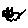
Label: cat